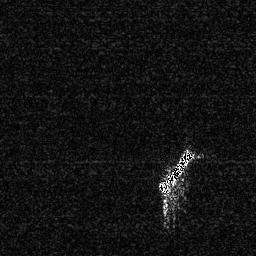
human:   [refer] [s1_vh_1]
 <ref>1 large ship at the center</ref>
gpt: <box>[[60, 56, 76, 76, 0]]</box>